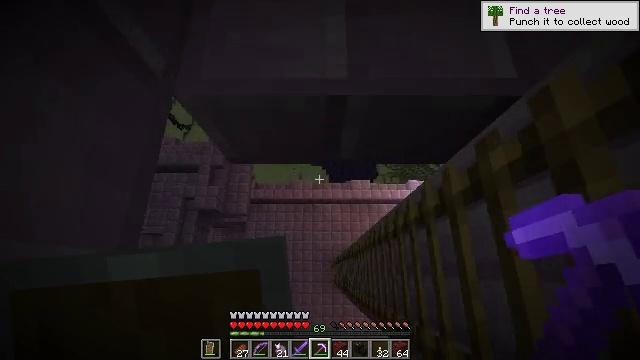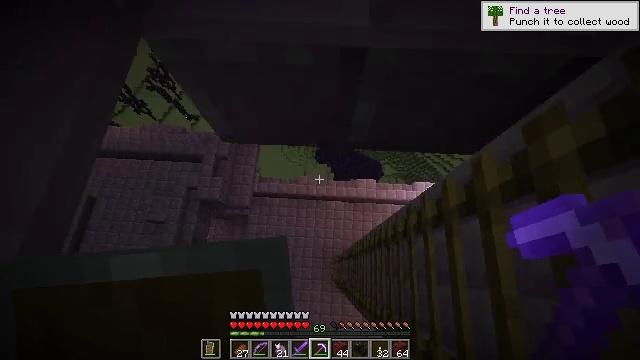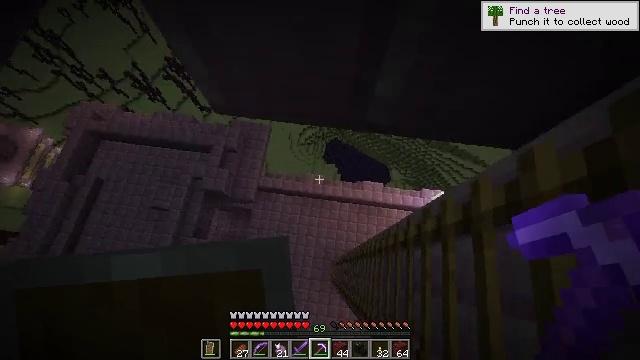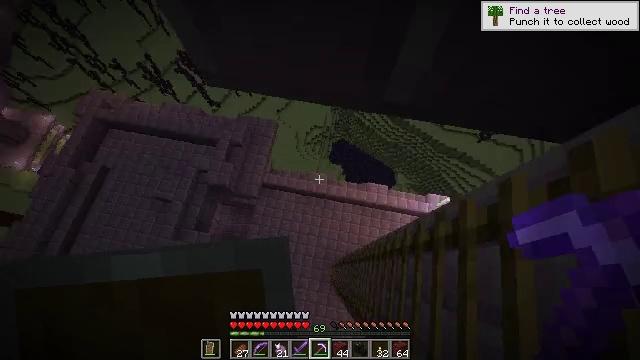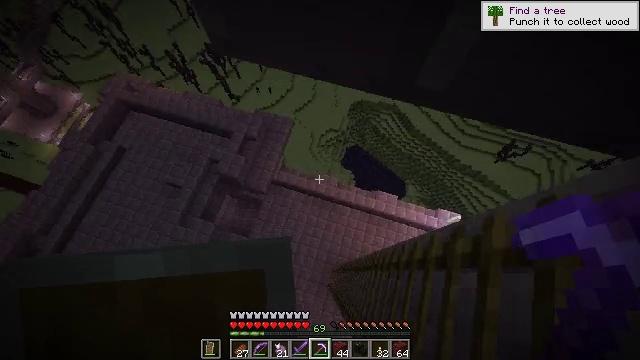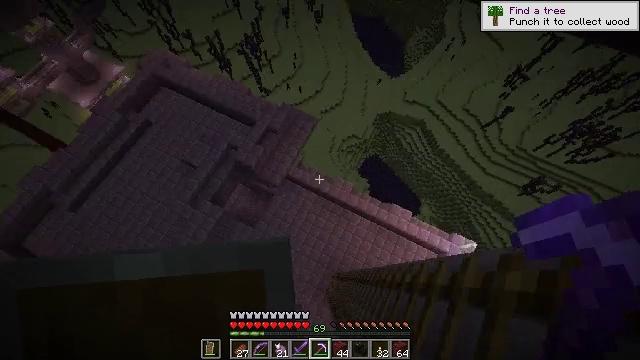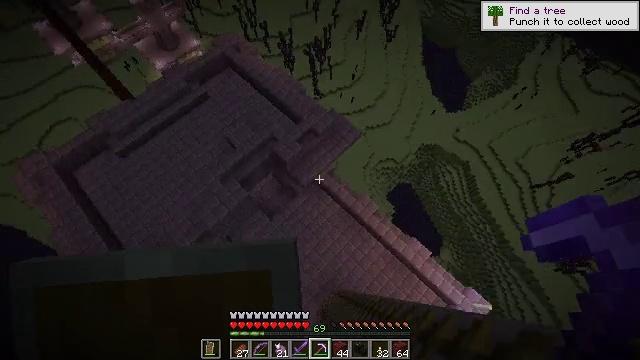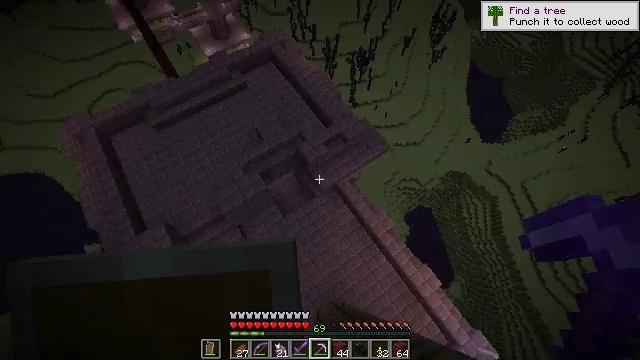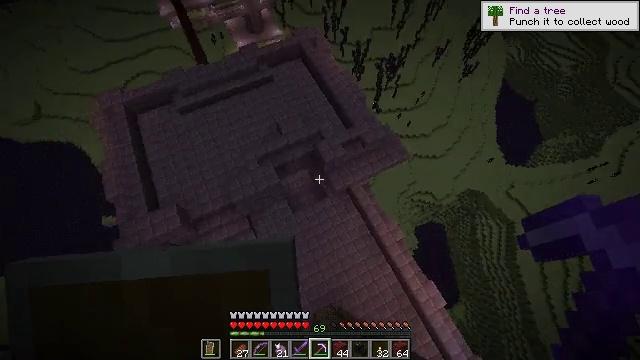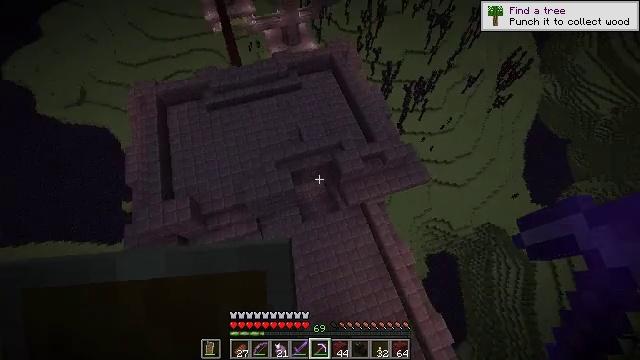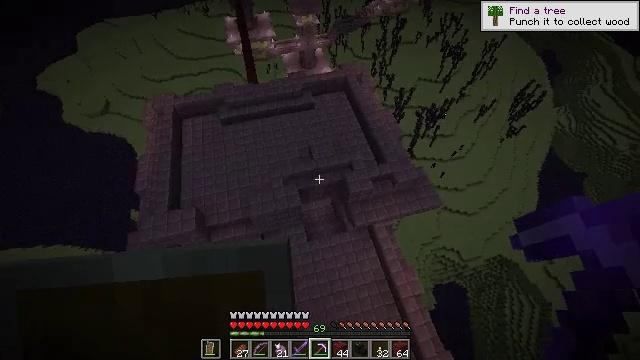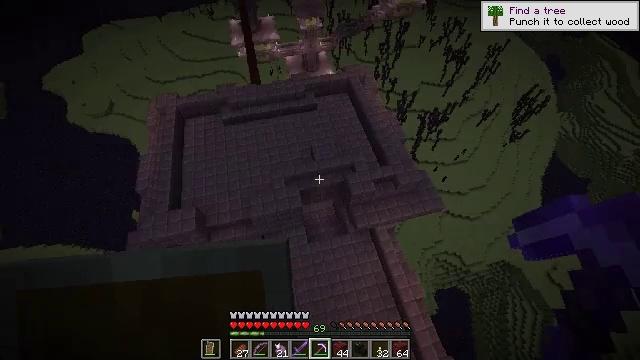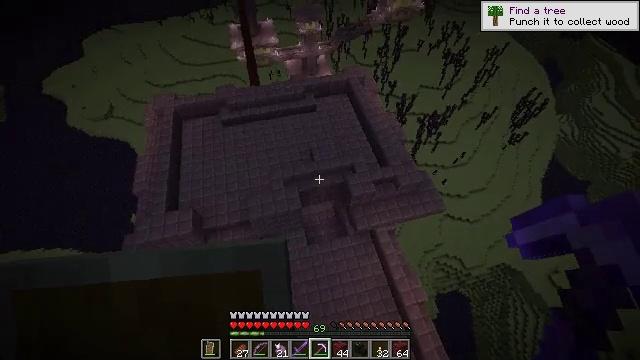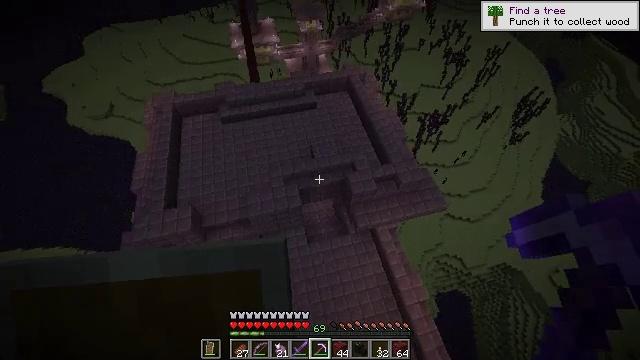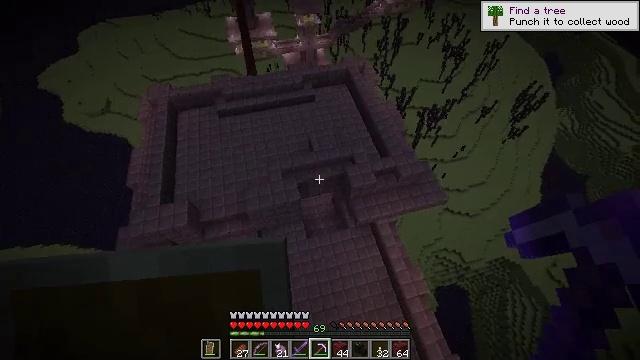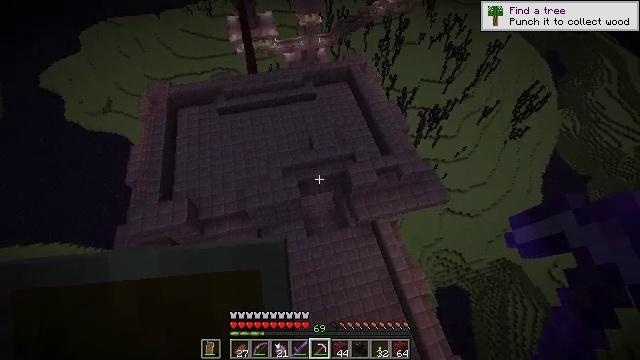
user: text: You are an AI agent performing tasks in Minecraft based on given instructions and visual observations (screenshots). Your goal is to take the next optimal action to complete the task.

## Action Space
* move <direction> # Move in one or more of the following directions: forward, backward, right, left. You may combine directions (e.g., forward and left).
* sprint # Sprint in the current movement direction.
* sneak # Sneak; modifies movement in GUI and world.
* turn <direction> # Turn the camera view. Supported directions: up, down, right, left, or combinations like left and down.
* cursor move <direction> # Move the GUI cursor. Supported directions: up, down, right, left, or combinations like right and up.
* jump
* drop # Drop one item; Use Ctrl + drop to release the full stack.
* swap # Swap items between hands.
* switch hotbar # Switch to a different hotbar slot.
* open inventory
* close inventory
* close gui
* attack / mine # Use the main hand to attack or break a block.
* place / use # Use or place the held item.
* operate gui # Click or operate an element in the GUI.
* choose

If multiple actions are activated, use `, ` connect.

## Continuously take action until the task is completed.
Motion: motion action
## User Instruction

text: Left click on the ender chest to mine.
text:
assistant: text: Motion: turn left
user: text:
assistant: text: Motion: turn left
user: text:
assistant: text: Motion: turn left
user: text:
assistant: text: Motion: turn left
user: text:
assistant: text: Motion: turn left
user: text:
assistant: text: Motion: turn left and up
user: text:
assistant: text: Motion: turn left and up
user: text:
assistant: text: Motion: turn left
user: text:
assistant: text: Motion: turn left and up
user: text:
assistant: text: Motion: turn left and up
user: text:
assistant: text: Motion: no_op
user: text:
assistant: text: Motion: no_op
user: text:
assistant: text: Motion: no_op
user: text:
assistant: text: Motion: no_op
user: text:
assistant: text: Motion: no_op
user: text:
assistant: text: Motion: turn left
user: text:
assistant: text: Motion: turn left and down
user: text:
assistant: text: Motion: no_op
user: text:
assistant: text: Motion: no_op
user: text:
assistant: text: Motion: no_op
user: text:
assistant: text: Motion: no_op
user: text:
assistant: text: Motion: no_op
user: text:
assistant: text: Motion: no_op
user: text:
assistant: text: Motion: no_op
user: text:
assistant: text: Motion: turn up
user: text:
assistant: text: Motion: turn left and up
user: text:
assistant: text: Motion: turn left and up
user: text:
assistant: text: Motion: turn left and up
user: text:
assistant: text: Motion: turn left and up
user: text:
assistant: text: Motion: no_op